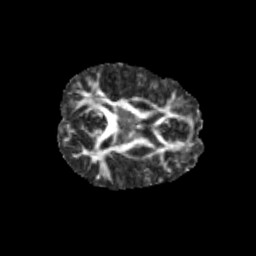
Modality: FA
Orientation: axial
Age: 11
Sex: male
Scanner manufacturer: siemens
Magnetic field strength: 3 T
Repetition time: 3.8 s
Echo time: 0.07 s